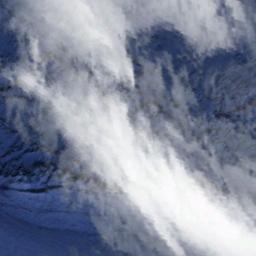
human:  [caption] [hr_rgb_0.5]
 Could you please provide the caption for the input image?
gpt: The stratus clouds are located above the surface of the sea while some ups and downs are on the ocean floor .

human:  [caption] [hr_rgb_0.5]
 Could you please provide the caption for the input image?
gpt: Large fluffy white clouds on blue sea .

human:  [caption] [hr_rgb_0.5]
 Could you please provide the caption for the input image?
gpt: A thin cloud of thin clouds floated in the air .

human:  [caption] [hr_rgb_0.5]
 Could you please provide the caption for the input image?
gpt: The white cloud is above the mountain .

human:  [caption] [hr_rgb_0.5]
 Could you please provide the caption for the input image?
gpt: There are thick white clouds over a blue sea .